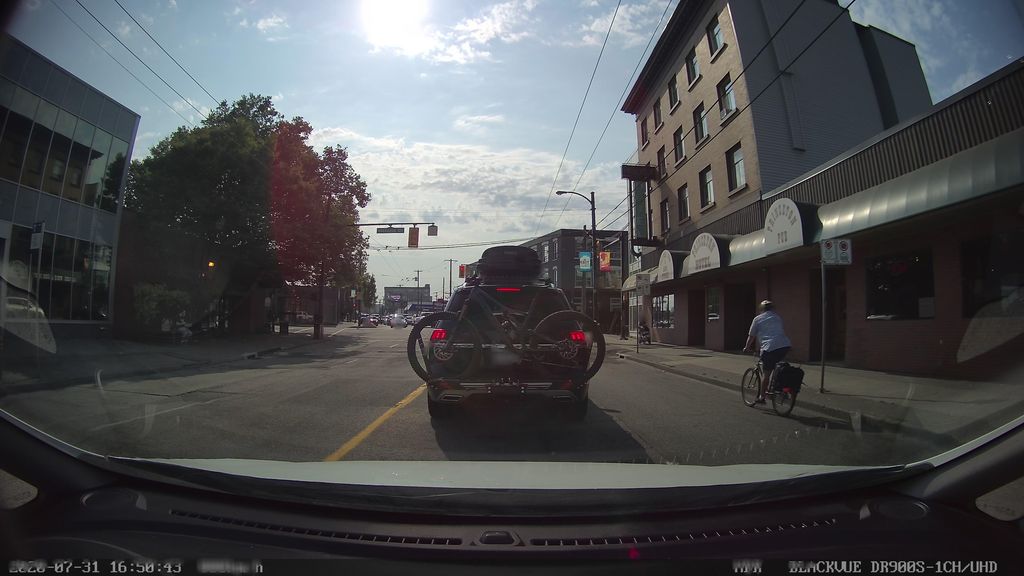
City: vancouver